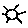
Label: sun